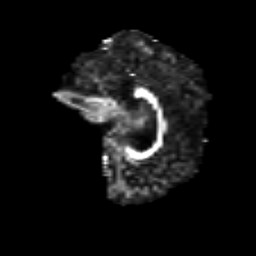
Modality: FA
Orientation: sagittal
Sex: male
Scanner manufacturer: siemens
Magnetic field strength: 3 T
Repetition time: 5 s
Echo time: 0.071 s